Field crop: maize
Growth stage: 1
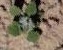
Species: chenopodium